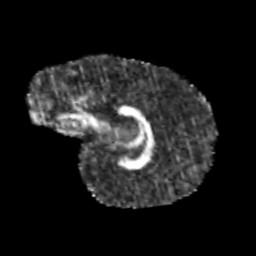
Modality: FA
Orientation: sagittal
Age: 9
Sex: female
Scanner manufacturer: siemens
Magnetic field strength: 3 T
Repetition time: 3.8 s
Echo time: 0.07 s